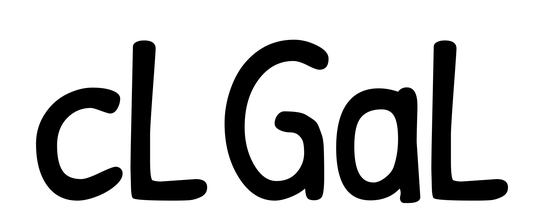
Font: PatrickHand-Regular